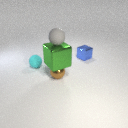
small blue metal cube to the right of small cyan rubber sphere